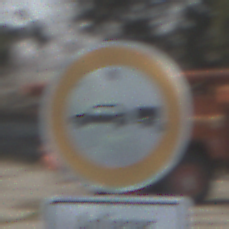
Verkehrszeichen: VerbotPersonenkraftwagenMitAnhaenger
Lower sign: PersonengruppenFrei2
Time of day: Midday
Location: Outdoor (Suburban)
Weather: PartlyCloudy
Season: NotSpecified
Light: Natural